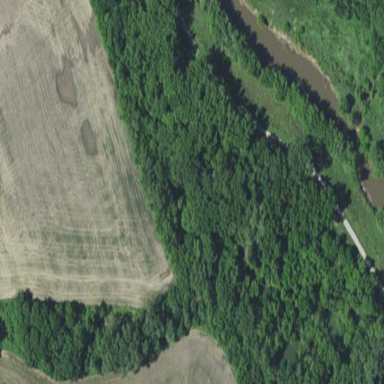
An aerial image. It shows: Deciduous broadleaved woodland.